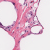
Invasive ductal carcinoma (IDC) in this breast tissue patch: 0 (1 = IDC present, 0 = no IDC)